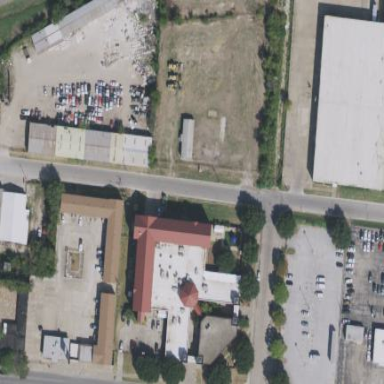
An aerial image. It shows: Commercial building that serves as motel for tourism.